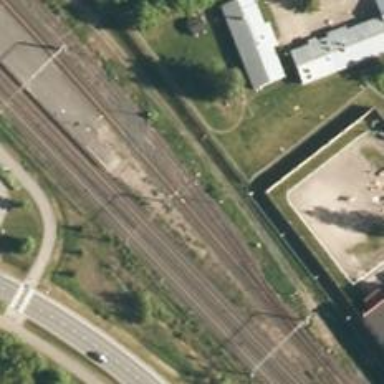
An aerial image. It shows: Wedge is used for the railway derail.